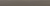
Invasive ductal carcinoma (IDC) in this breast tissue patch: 0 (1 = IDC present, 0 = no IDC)